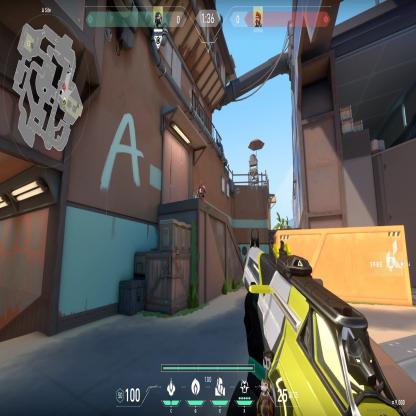
Label: enemy